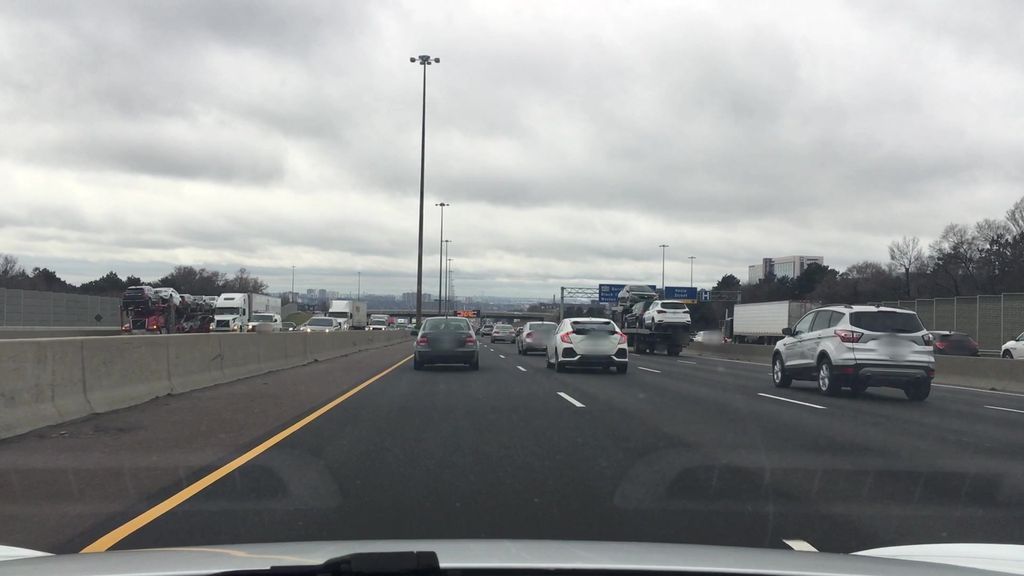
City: toronto